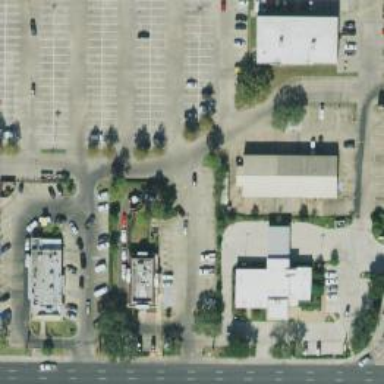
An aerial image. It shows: Parking space is available.